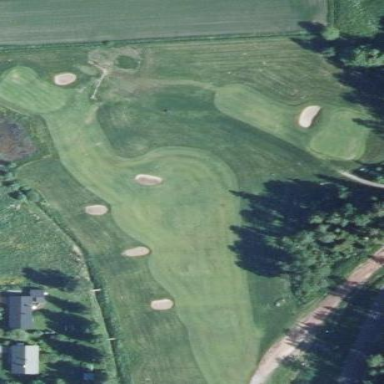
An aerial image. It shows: Grassy area designated as golf fairway.